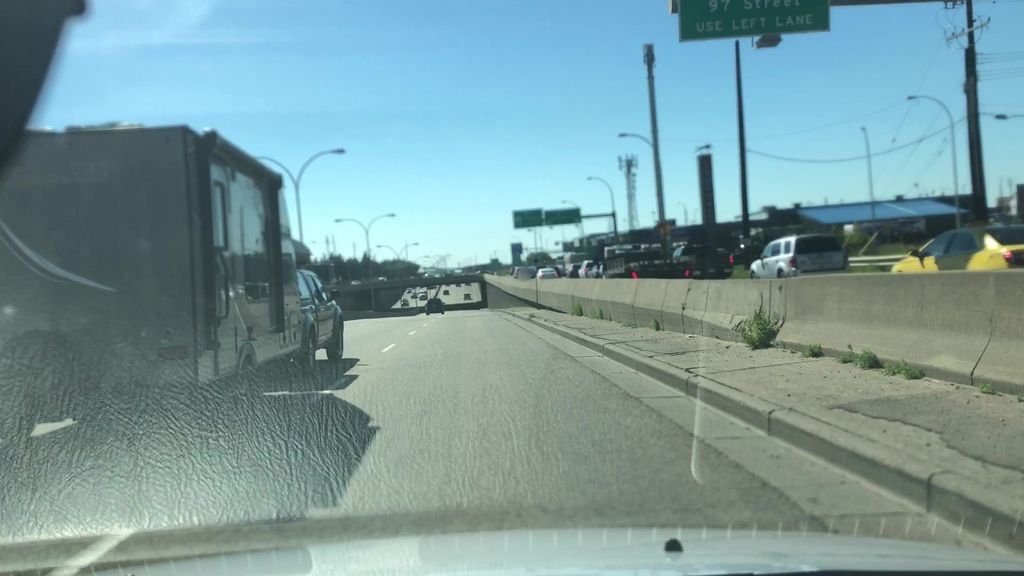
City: edmonton